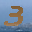
Label: 3